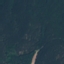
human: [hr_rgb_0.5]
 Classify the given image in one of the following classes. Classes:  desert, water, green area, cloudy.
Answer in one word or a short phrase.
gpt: green area